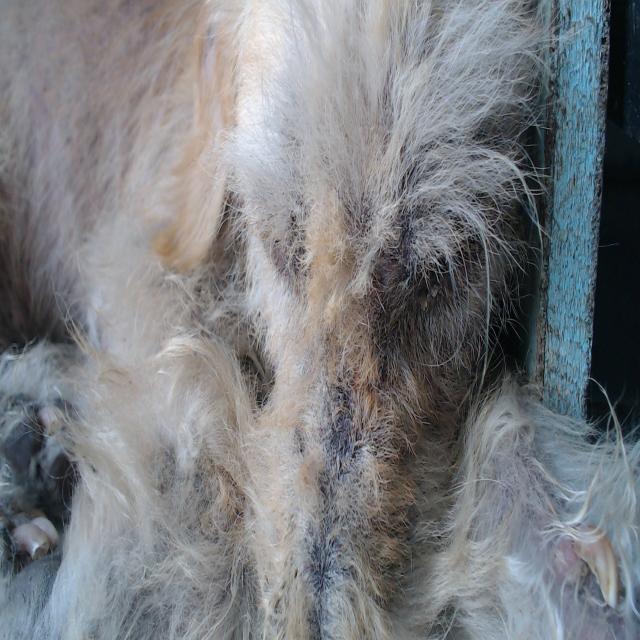
Canine demodicosis (Demodex mange) — caused by Demodex canis mites. Presents with alopecia, follicular papules, pustules, and comedones. Often localized on face and forelimbs.